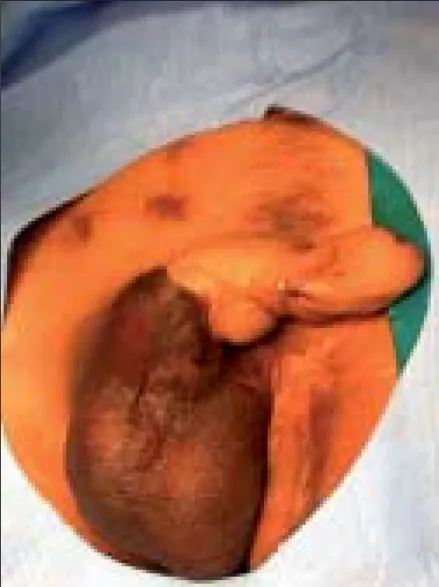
Preoperative photograph.
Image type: medical_photograph (other_medical_photograph)